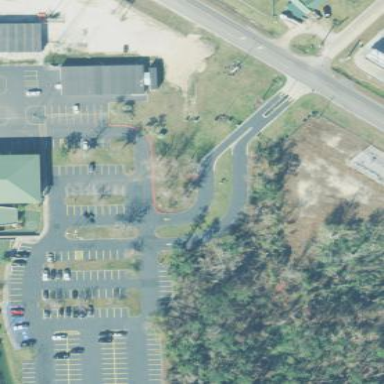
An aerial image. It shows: Parking area with surface.